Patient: sex M, age 76
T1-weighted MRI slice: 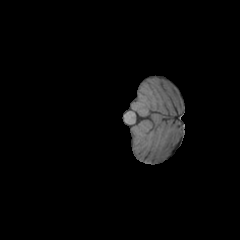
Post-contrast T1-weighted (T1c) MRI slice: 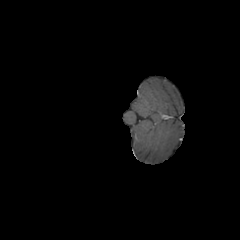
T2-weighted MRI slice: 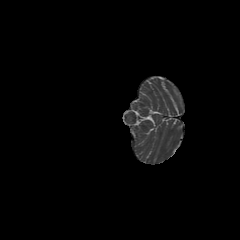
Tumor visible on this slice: no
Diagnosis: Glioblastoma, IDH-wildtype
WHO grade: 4